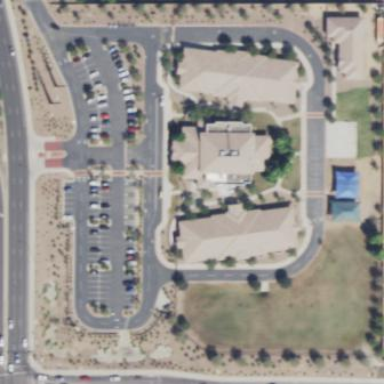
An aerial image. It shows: School.